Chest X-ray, AP view. Patient: 52 years old, sex M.
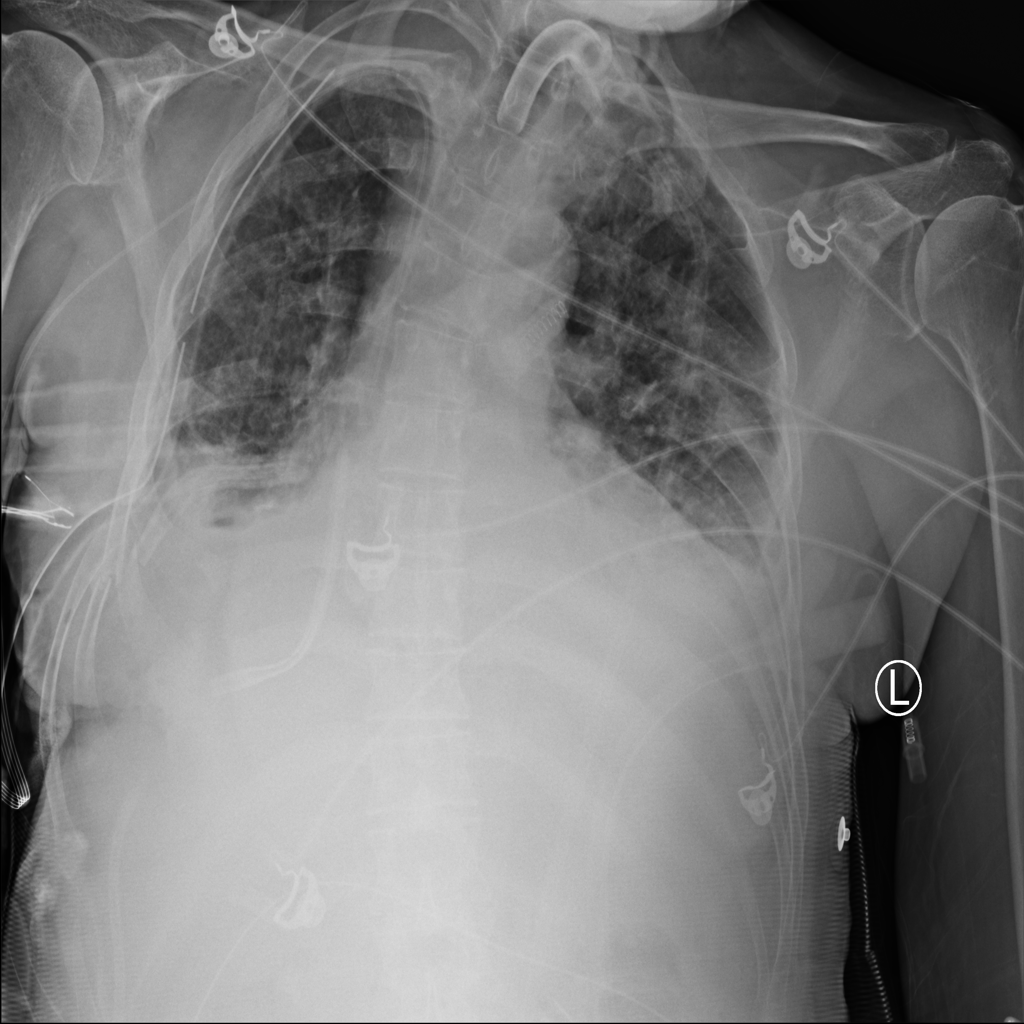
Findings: Infiltration, Nodule